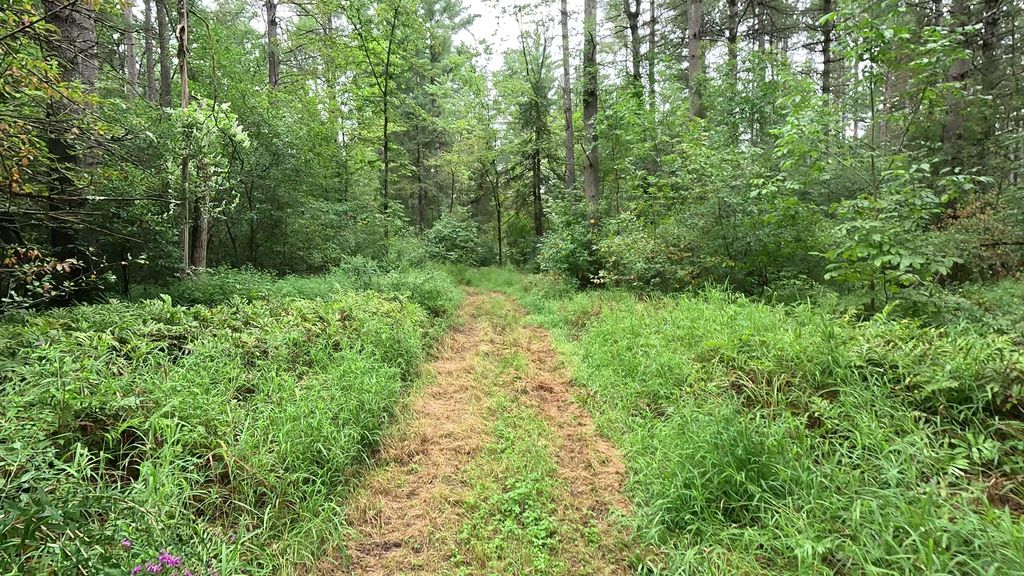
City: ottawa-gatineau